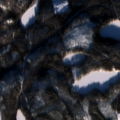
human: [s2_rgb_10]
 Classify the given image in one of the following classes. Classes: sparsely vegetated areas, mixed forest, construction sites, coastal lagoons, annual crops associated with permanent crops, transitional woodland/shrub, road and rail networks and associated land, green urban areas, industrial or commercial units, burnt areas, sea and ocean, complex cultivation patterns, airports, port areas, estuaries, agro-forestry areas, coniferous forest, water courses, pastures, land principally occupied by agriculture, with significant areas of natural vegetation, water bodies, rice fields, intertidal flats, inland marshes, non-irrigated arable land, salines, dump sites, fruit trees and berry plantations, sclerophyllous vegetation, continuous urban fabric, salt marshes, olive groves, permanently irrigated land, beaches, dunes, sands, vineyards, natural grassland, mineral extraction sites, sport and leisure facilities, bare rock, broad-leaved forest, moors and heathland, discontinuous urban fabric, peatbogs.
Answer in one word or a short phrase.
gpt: coniferous forest, mixed forest, transitional woodland/shrub, water bodies